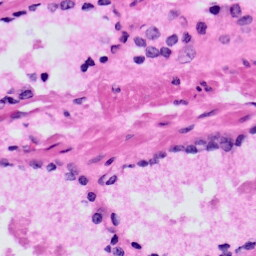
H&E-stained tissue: Prostate